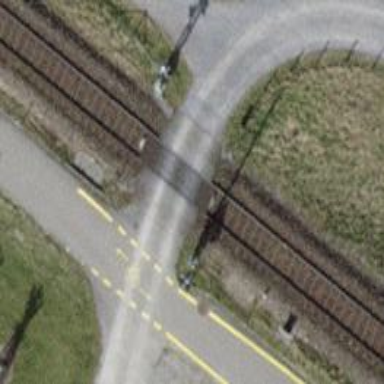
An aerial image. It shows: Level crossing on the railway with lights and full barrier.